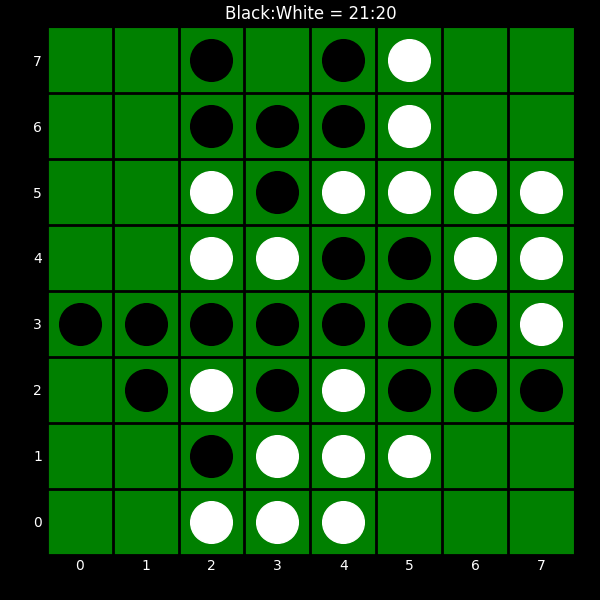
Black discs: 21
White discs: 20